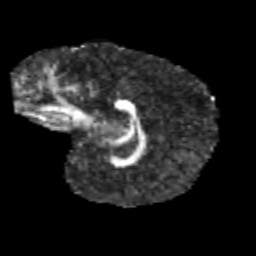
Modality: FA
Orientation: sagittal
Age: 9
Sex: female
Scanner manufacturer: siemens
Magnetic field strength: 3 T
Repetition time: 3.8 s
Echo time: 0.07 s